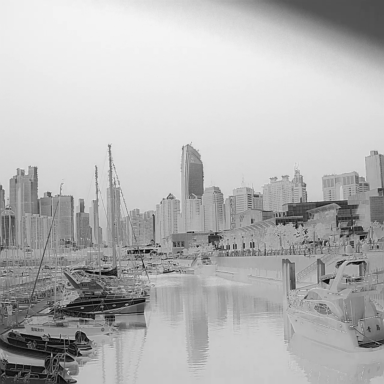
There are nine objects shown in the infrared image, including six canoes, and three sailboats.